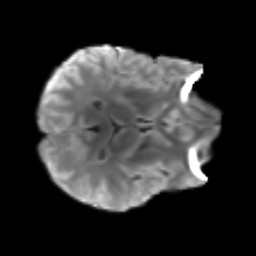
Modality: T2w
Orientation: axial
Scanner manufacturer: siemens
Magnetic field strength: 3 T
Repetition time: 3.6 s
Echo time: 0.092 s